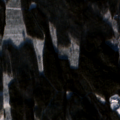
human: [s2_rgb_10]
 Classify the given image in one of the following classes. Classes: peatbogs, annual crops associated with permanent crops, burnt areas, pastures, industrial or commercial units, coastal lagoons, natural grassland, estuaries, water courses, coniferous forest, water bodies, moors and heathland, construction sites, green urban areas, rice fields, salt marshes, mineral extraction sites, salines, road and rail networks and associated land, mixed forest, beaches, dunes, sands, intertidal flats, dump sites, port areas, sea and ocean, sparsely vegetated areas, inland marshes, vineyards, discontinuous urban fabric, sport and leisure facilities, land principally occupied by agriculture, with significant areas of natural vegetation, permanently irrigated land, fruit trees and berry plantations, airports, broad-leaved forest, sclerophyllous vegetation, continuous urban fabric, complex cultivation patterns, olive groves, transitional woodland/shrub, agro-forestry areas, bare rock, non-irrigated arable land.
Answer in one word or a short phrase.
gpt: coniferous forest, mixed forest, transitional woodland/shrub